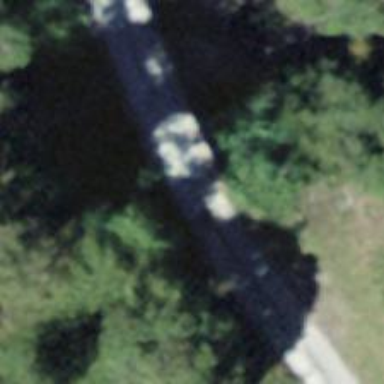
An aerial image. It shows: Gravel track on bridge with grade3 tracktype.